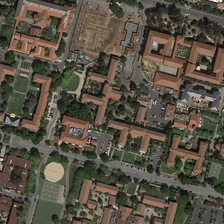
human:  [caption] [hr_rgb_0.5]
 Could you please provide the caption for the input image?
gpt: some red buildings and many green trees are in a school .

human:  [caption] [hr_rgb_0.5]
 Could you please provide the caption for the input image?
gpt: northwest of the school to a large forest, the south has several wetlands and teaching buildings .

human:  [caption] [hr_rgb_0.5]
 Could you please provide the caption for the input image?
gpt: a building is in front of the central square, surrounded by dark green trees .

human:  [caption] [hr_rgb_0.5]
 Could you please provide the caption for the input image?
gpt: some red buildings and many green trees are in a school .

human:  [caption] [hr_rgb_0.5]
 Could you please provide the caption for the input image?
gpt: a building is in front of the central square, surrounded by dark green trees .